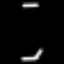
Label: octagon